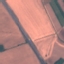
Land use / land cover: Highway